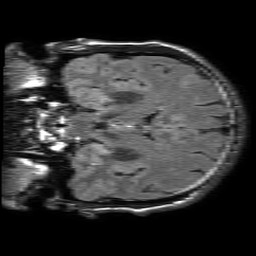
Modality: FLAIR
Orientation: coronal
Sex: male
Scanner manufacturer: philips
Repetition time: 11 s
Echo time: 0.125 s